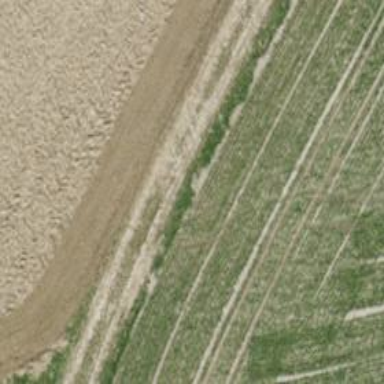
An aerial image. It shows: Track with compacted grade3 surface.